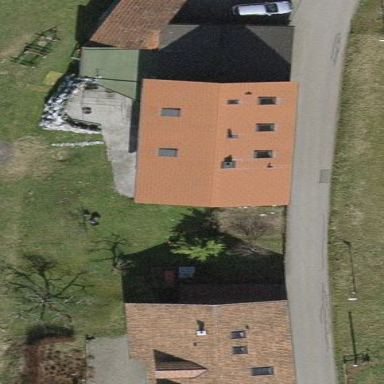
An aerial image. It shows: Farm building.